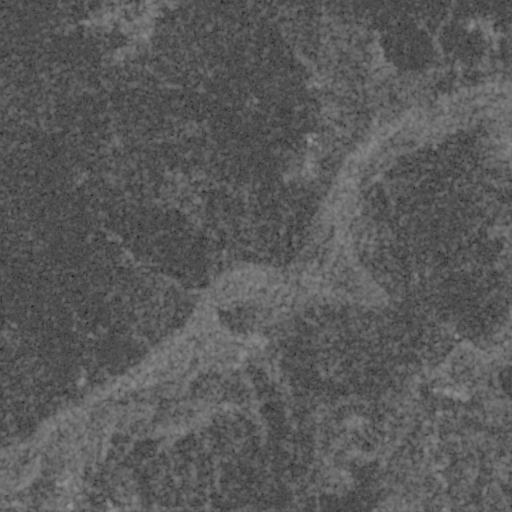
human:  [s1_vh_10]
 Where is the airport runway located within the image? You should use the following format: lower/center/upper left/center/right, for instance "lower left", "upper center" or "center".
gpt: The airport runway is located in the upper center of the image.
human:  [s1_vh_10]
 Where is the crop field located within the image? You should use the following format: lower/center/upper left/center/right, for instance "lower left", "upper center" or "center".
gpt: There is no crop field in the image.

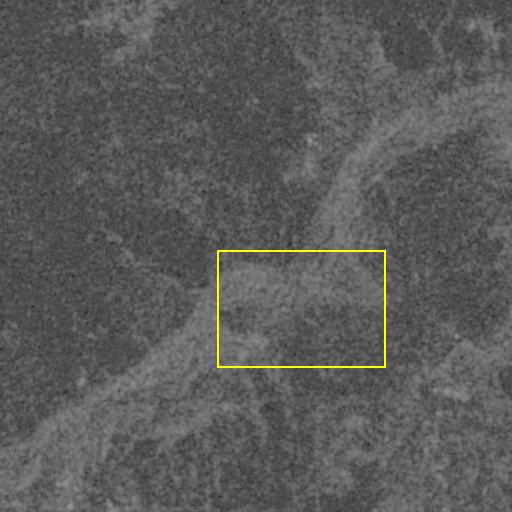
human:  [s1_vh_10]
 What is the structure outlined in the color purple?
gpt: There is no purple outline.
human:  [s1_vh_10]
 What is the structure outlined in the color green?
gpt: There is no structure outlined in green.